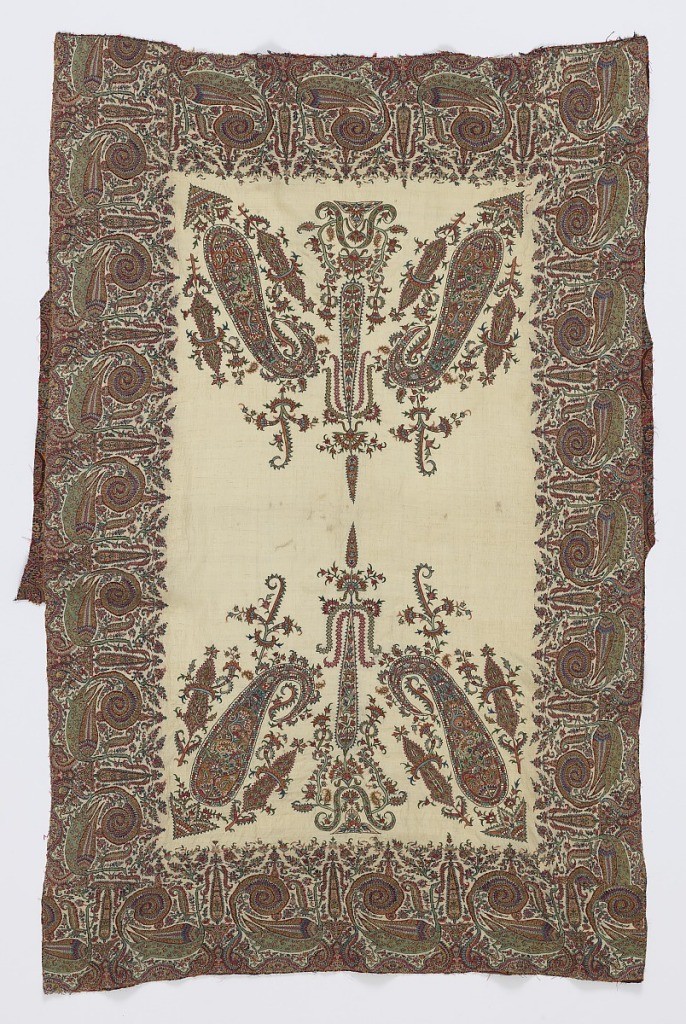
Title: Shawl
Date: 19th century
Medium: wool Technique: twill and interlocking twill tapestry weave, embroidered Label: wool 2/2 twill and interlocked twill tapestry with embroidery
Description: Pieced rectangular panel of fine white wool twill with deep borders on four sides of closely-set, right-facing peacocks with scrolled tails that alternate with small cypress trees rising from an urn. Fine floral motifs fill spaces in between. Embroidered design of cypress and paisley fill the central field. Set-in end borders.